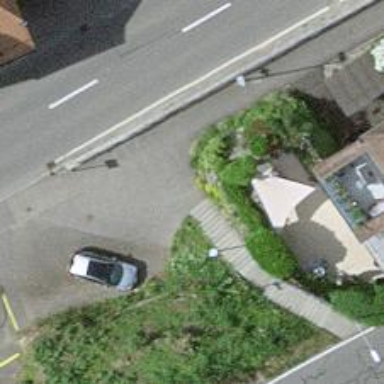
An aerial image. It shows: Set of steps on the road.